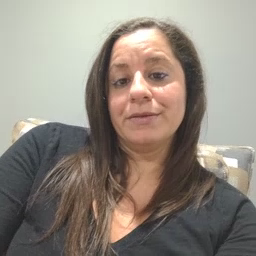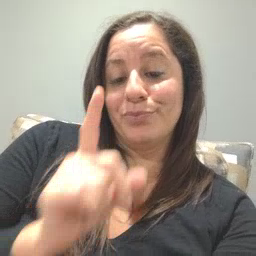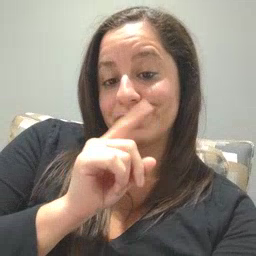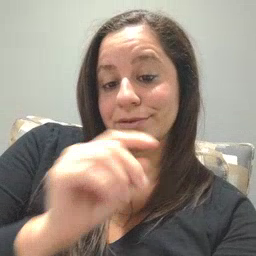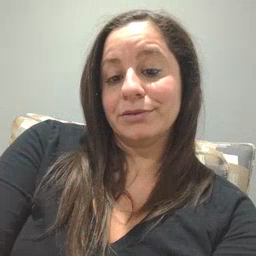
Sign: pretend